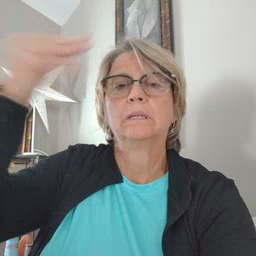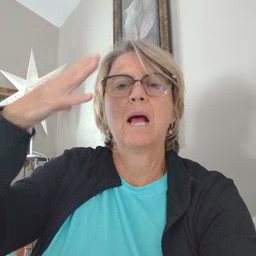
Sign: sun